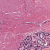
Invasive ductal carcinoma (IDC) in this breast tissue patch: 0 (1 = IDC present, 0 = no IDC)